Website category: jobs
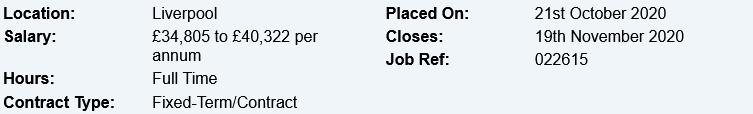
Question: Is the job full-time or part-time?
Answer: Full Time

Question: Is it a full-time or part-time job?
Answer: Full Time

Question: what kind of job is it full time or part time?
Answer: Full Time

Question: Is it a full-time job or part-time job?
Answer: Full Time

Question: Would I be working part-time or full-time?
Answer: Full Time

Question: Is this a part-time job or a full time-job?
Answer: Full Time

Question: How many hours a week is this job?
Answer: Full Time

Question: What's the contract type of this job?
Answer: Fixed-Term/Contract

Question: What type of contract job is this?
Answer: Fixed-Term/Contract

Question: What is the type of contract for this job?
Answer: Fixed-Term/Contract

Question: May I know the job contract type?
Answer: Fixed-Term/Contract

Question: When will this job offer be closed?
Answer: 19th November 2020

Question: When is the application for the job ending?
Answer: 19th November 2020

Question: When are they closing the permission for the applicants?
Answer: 19th November 2020

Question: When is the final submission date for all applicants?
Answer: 19th November 2020

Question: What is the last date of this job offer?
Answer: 19th November 2020

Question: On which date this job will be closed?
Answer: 19th November 2020

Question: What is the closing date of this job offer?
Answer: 19th November 2020

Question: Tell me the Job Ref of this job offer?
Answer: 022615

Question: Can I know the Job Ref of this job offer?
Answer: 022615

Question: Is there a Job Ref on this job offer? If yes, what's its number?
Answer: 022615

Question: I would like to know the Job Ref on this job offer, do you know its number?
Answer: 022615

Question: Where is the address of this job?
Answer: Liverpool

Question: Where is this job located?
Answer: Liverpool

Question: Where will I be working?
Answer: Liverpool

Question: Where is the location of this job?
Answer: Liverpool

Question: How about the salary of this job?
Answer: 34,805 to 40,322 per annum

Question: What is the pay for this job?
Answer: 34,805 to 40,322 per annum

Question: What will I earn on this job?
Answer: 34,805 to 40,322 per annum

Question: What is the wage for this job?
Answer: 34,805 to 40,322 per annum

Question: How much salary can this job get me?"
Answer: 34,805 to 40,322 per annum

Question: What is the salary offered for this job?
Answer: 34,805 to 40,322 per annum

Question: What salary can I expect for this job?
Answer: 34,805 to 40,322 per annum

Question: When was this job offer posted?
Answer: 21st October 2020

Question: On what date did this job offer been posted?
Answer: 21st October 2020